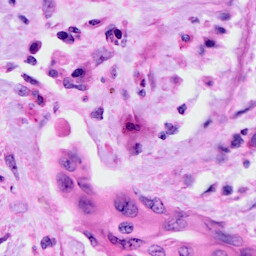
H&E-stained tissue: Cervix